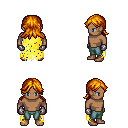
a pixel art fantasy rpg character, male body template, human, dark skin, yellow tattered cape, teal pants, dark blonde loose hair, metal gloves, four views (front, back, left, right), 2x2 character sprite sheet, small pixel art, hard edges, no anti-aliasing